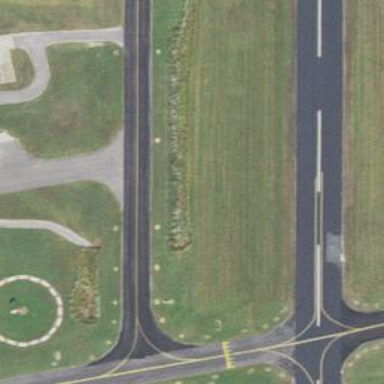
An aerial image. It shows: Image of taxiway at airport.